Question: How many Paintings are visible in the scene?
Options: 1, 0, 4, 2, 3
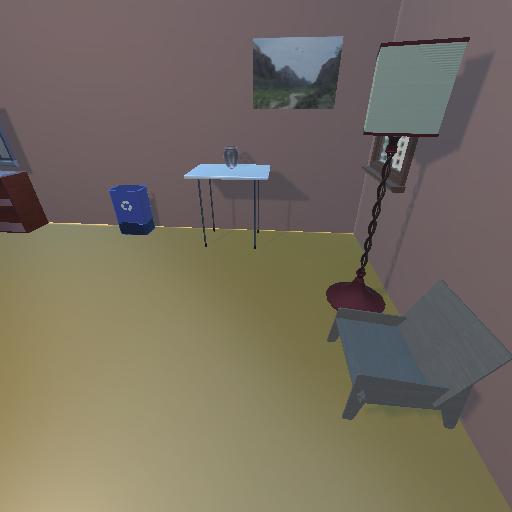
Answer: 1